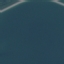
Label: SeaLake